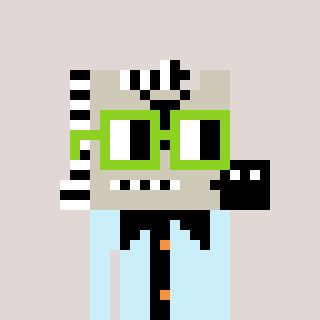
a pixel art character with square light green glasses, a zebra-shaped head and a cold-colored body on a warm background